Как показано на рисунке, клиновидный деревянный брусок $OABC$ массой $M=30.0~\text{кг}$ покоится на горизонтальной поверхности. Поверхность бруска представляет собой две наклонных плоскости $AB$ и $BC$; угол, который $BC$ составляет с горизонталью, равен $\alpha=45^{\circ}$; угол, который $AB$ составляет с горизонталью, равен $\beta=60^{\circ}$; в точке их пересечения $B$ имеется небольшое гладкое закругление. Маленький груз массой $m=4.00~\text{кг}$ (его можно рассматривать как точечную массу) помещают на наклонную плоскость на высоте $h_1=2.80~\text{м}$ над землёй и отпускают. Известно, что между грузом и бруском трения нет, а коэффициент трения между бруском и землёй равен $\mu=6.00\cdot10^{-2}$. Высота точки $B$ над землёй равна $h_2=2.00~\text{м}$. Ускорение свободного падения равно $g=10.0~\frac{\text{м}}{\text{с}^2}$.
Найдите, какую работу $W$ совершил груз за всё время скольжения по бруску, кроме момента прохождения точки $B$.
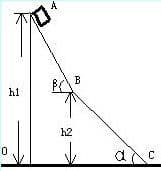
Ответ: $$W=6.00\cdot10^{-2}~\text{Дж}.$$
Темы:
T, Механика, Динамика, Движение связанных тел, Китайские